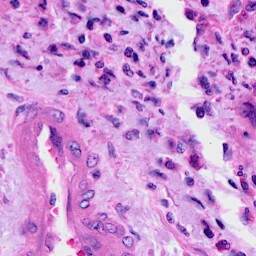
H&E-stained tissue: Cervix